Question: i'm issuing a request using MSXML's <URL> object:
'''
IXMLHttpRequest http = new XmlHttpRequest();
http.open("GET", "http://www.bankofcanada.ca/stat/fx-xml.xml", False, "", "");
http.send();
'''
And the 'send' succeeds, and i get my xml data.
Except that 'XmlHttpRequest' didn't actually hit the network (i can see there no actual http request issued). And Process Monitor shows the file is actually being served from my cache:

So i want to instruct the 'XmlHttpRequest' user agent that any cached content older than 0 seconds is too old. The <URL> to do this is to add a request header:
'''
Cache-Control: max-age=0
'''
to the send request:
'''
http = new XmlHttpRequest();
http.open("GET", "http://www.bankofcanada.ca/stat/fx-xml.xml", False, "", "");
http.setRequestHeader("Cache-Control", "max-age=0");
http.send();
'''
And the 'send' succeeds, and i get my xml data.
Except that 'XmlHttpRequest' didn't actually hit the network (i can see there no actual http request issued). And Process Monitor shows the file is actually being served from my cache.
So what is wrong? Is 'max-age' not doing what i think it does?
From <URL>:
> Other directives allow a user agent to
modify the basic expiration mechanism.
These directives MAY be specified on a
request:max-age
Indicates that the client is
willing to accept a response whose age
is no greater than the specified time
in seconds. Unless max- stale
directive is also included, the client
is not willing to accept a stale
response.
Which exactly what i want.
Is 'Cache-Control: max-age=0' not exactly what i want, or is MSXML's 'XmlHttpRequest' object buggy?
## Update One
This is the MSXML 'XmlHttpRequest' COM object:
- -
## Update Two
The 'max-age' directive is added by the client for all cache's to adhere to. From RFC:
> The Cache-Control general-header field
is used to specify directives that
. The directives specify behavior
intended to prevent caches from
adversely interfering with the request
or response. These directives
typically override the default caching
algorithms. Cache directives are
unidirectional in that the presence of
a directive in a request does not
imply that the same directive is to be
given in the response.
Max-age is not for the server; it makes no sense for a server. It is intended for all caching systems the user and the server.
## Update Three
From <URL>:
> If the user agent implements a HTTP cache it respect
'Cache-Control' request headers set by
the <URL> (e.g.,
'Cache-Control: no-cache' bypasses the
cache). It send 'Cache-Control'
or 'Pragma' request headers
automatically unless the end user
explicitly requests such behavior
(e.g. by reloading the page).
Following their , i tried using the 'no-cache' directive:
'''
http = new XmlHttpRequest();
http.open("GET", "http://www.bankofcanada.ca/stat/fx-xml.xml", False, "", "");
http.setRequestHeader("Cache-Control", "no-cache");
http.send();
'''
And the 'XmlHttpRequest' client still services requests completely from the cache, without querying the server at all.
The W3C says that if there is a cache, it must honor 'Cache-Control' if it is set through 'setRequestHeader'. Microsoft's XmlHttpRequest doesn't seem to honor that requirement.
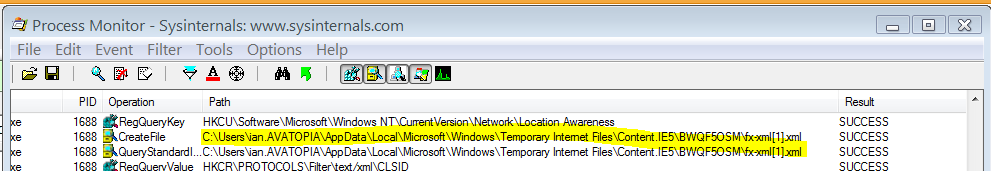
Answer: Unfortunately the 'XMLHttpRequest' object was designed this way, because it is based on WinInet. Also, it is not recommend to be used from the server side. You should use <URL> for more information. A description from the 'ServerXMLHttp' documentation states that:
> The HTTP client stack offers longer
uptimes. WinInet features that are not
critical for server applications, such
as URL caching, auto-discovery of
proxy servers, HTTP/1.1 chunking,
offline support, and support for
Gopher and FTP protocols are not
included in the new HTTP subset.
This means that rather than using <URL>:
'''
IXMLHTTPRequest http = CreateComObject("Msxml2.XMLHTTP.6.0"); http.open("GET", "http://www.bankofcanada.ca/stat/fx-xml.xml", False, "", "");
http.setRequestHeader("Cache-Control", "max-age=0");
http.send();
'''
you can use <URL>:
'''
IXMLHTTPRequest http = CreateComObject("Msxml2.ServerXMLHTTP");
http.open("GET", "http://www.bankofcanada.ca/stat/fx-xml.xml", False, "", "");
http.setRequestHeader("Cache-Control", "max-age=0");
http.send();
'''
or <URL>:
'''
IWinHttpRequest http = CreateComObject("WinHttp.WinHttpRequest.5.1");
http.open("GET", "http://www.bankofcanada.ca/stat/fx-xml.xml", False, "", "");
http.setRequestHeader("Cache-Control", "max-age=0");
http.send();
'''